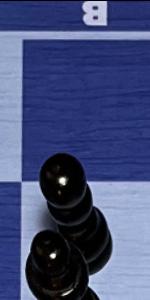
Label: Pawn_Black